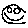
Label: smiley face